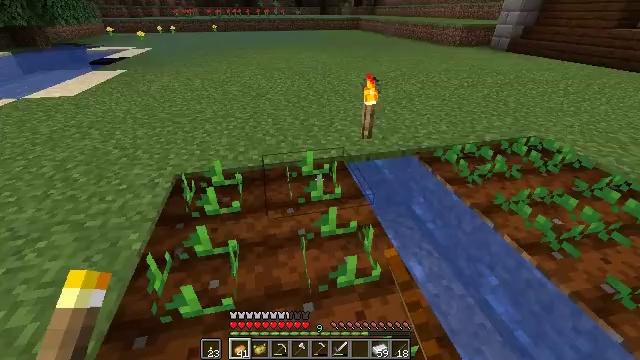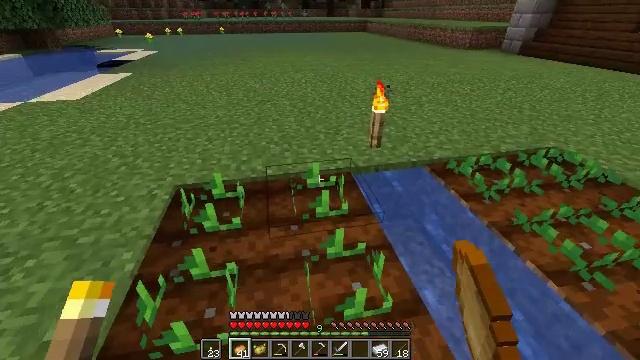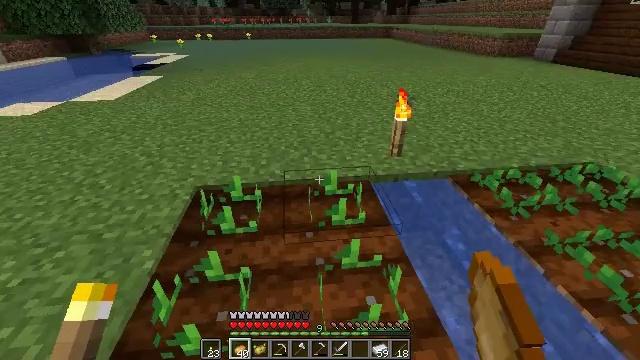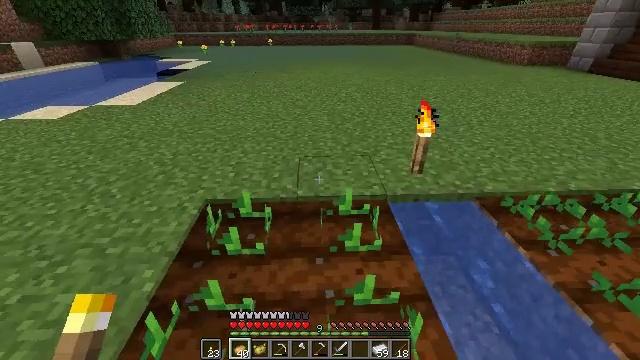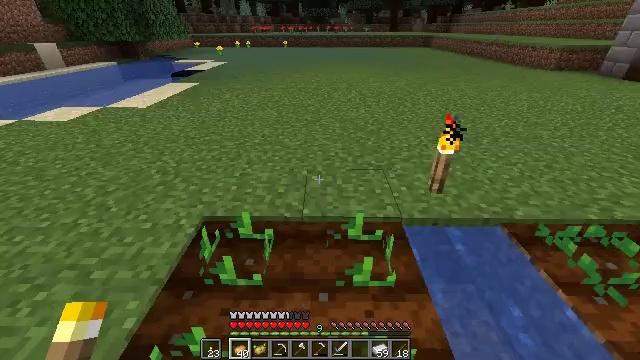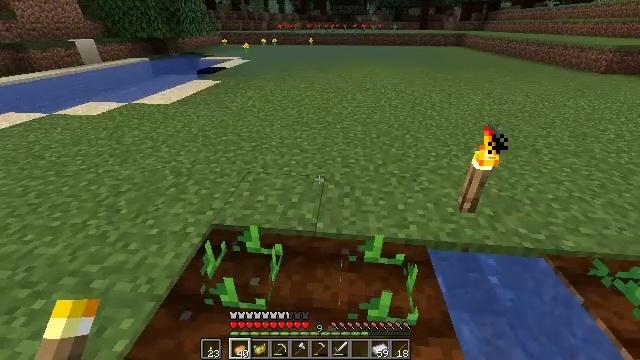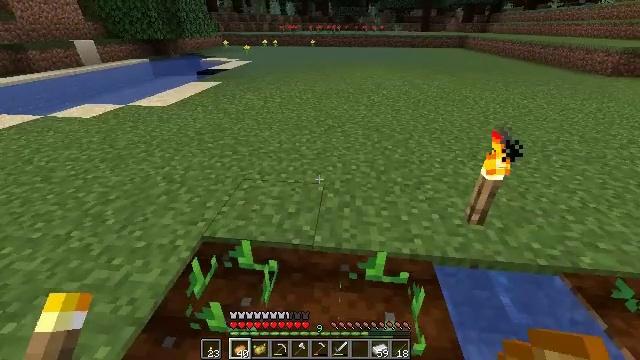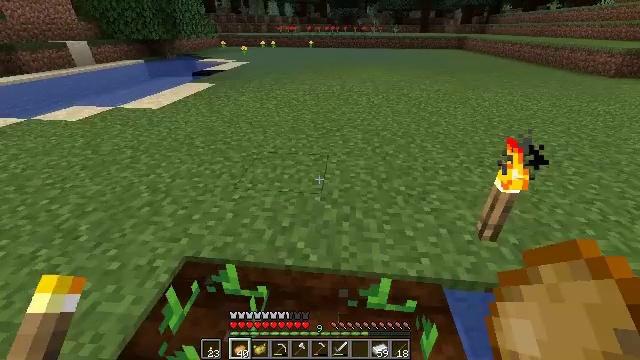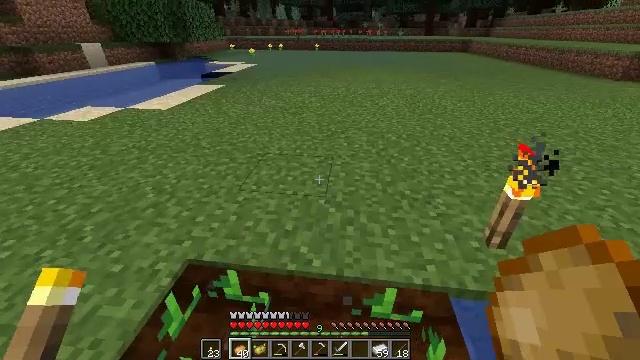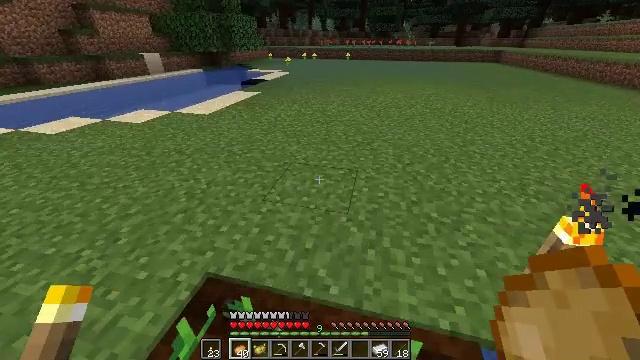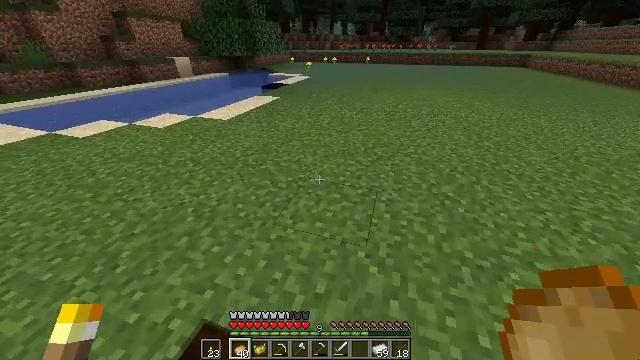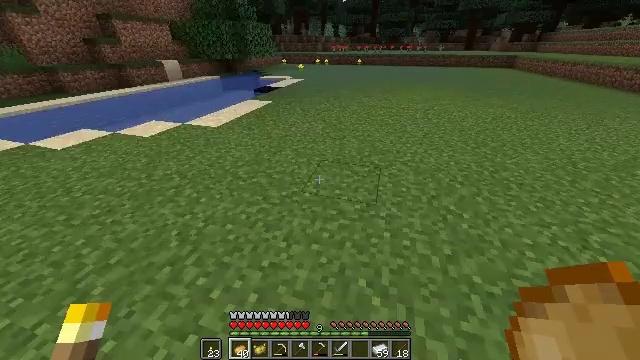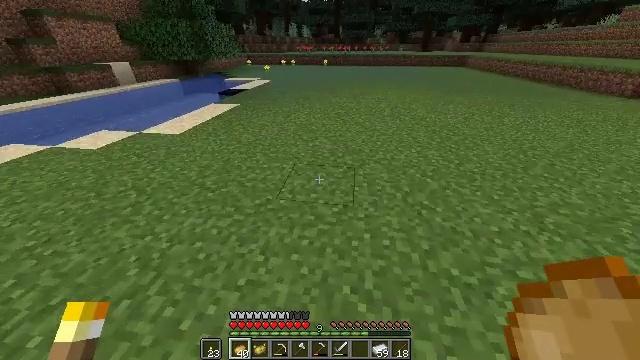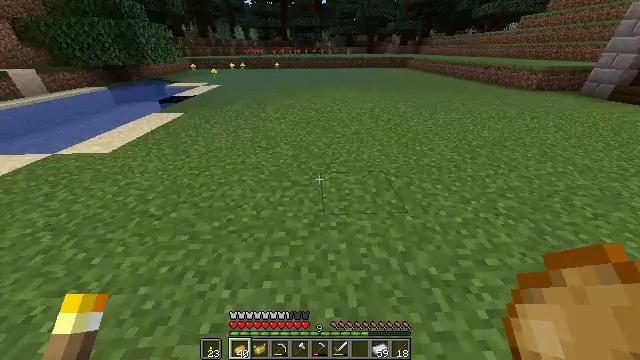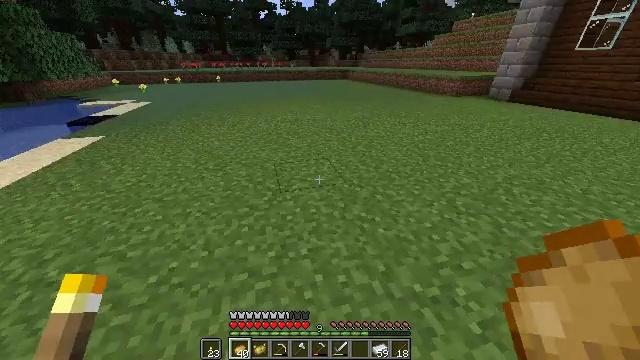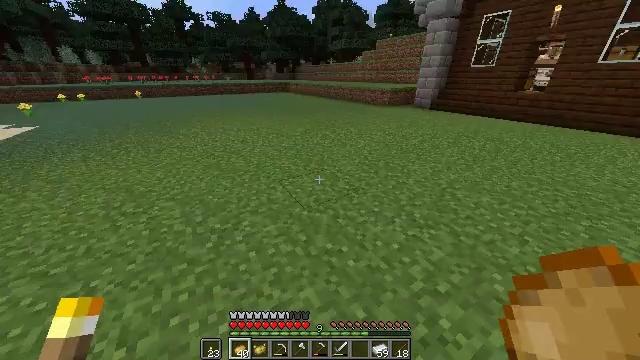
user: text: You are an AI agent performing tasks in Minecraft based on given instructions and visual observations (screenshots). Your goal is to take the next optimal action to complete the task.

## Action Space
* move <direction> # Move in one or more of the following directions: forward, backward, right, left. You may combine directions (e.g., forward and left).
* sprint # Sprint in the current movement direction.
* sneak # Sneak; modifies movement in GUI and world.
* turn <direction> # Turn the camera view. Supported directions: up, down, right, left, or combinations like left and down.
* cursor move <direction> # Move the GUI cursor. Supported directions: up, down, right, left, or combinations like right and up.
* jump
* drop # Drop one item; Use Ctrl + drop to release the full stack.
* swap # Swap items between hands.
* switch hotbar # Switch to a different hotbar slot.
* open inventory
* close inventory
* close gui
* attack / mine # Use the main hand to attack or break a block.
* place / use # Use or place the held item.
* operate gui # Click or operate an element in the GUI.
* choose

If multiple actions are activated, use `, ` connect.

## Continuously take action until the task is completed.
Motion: motion action
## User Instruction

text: Interact with the furnace to craft a baked potato.
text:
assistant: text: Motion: move forward, turn left
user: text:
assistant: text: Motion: move forward, turn left and up
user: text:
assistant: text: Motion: move forward, turn left and up
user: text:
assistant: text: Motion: move forward, turn left
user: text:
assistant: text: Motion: move forward, turn left
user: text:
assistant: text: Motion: move forward
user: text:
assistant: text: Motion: move forward, sprint
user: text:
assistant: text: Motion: move forward, sprint, turn left
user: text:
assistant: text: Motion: move forward, sprint, turn left
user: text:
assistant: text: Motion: move forward, sprint, turn left
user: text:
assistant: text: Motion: move forward, sprint, turn right
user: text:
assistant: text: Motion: move forward, turn right
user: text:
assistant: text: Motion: move forward, turn right
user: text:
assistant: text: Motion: move forward, turn right and up
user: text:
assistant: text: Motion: move forward, turn right and up
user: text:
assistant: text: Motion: move forward, turn right and up
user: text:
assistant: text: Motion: turn right
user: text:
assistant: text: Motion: move left, turn right
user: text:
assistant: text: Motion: move left, turn right
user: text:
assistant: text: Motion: move left, turn right
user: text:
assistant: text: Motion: move left, turn right
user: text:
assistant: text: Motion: turn right
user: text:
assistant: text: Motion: turn right and up
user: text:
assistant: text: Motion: no_op
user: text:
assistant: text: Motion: no_op
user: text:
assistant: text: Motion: no_op
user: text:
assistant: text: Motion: no_op
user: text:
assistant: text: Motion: no_op
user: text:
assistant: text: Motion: no_op
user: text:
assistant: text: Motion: no_op